Interaction volume radius: 10 \u00c5
Interaction volume height: 25 \u00c5
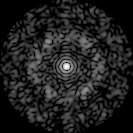
Disorder parameter: 0.7685